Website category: sports
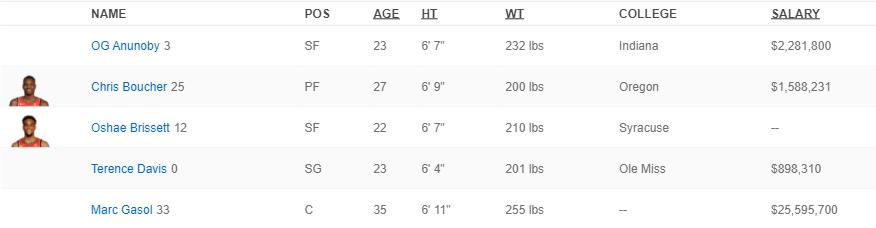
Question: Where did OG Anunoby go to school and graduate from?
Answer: Indiana

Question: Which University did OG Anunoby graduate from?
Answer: Indiana

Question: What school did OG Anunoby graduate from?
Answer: Indiana

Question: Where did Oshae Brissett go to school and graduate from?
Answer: Syracuse

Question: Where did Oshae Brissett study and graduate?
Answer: Syracuse

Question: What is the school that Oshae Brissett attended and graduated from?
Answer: Syracuse

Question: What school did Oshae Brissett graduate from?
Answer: Syracuse

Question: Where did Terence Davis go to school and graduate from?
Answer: Ole Miss

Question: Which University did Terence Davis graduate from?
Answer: Ole Miss

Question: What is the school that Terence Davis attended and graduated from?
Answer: Ole Miss

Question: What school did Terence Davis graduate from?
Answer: Ole Miss

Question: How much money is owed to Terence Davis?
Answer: $898,310

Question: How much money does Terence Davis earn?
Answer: $898,310

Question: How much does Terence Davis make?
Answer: $898,310

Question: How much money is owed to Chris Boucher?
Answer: $1,588,231

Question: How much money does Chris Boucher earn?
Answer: $1,588,231

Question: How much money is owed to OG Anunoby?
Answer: $2,281,800

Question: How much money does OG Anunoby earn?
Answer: $2,281,800

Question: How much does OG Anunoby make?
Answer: $2,281,800

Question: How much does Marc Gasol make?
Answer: $25,595,700

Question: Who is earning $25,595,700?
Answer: Marc Gasol

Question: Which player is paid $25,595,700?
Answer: Marc Gasol

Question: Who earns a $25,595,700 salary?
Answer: Marc Gasol

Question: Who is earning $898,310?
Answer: Terence Davis

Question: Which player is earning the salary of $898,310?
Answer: Terence Davis

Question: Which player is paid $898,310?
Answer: Terence Davis

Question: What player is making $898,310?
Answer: Terence Davis

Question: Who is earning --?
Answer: Oshae Brissett

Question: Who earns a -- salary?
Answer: Oshae Brissett

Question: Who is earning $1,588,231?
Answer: Chris Boucher

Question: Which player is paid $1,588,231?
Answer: Chris Boucher

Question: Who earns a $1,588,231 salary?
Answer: Chris Boucher

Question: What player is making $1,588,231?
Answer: Chris Boucher

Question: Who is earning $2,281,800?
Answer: OG Anunoby

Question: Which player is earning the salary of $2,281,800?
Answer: OG Anunoby

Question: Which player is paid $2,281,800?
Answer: OG Anunoby

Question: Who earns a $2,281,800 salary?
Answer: OG Anunoby

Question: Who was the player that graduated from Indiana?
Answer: OG Anunoby

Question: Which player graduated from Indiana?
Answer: OG Anunoby

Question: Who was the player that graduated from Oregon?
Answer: Chris Boucher

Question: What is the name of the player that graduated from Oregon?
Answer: Chris Boucher

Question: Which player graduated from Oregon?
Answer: Chris Boucher

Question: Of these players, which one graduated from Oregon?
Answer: Chris Boucher

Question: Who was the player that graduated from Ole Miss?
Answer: Terence Davis

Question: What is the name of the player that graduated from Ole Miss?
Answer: Terence Davis

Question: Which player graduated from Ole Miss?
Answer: Terence Davis

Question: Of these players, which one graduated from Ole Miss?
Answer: Terence Davis

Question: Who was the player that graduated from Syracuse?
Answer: Oshae Brissett

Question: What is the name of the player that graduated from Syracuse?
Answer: Oshae Brissett

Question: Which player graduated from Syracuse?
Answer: Oshae Brissett

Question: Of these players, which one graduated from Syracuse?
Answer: Oshae Brissett

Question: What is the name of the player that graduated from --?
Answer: Marc Gasol

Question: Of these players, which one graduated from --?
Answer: Marc Gasol